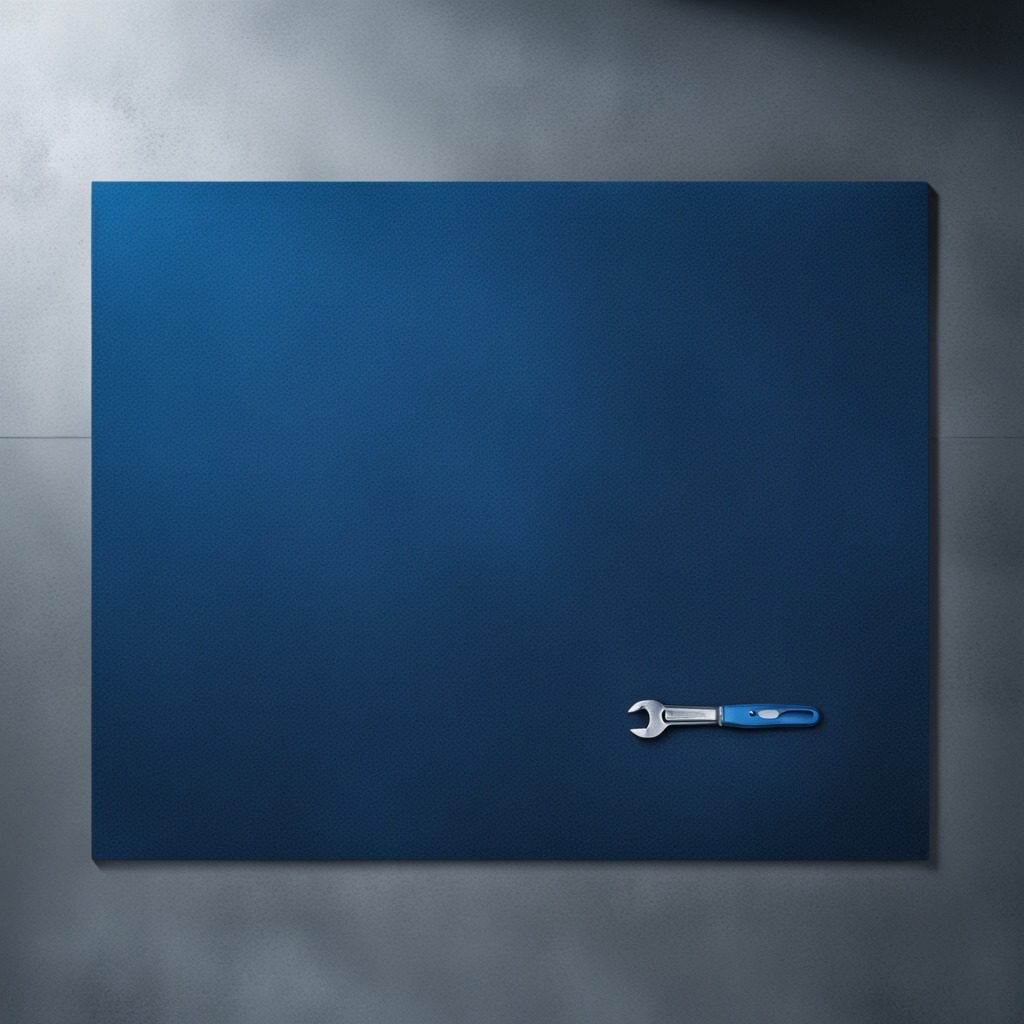
An wrench lies on a clean granite tabletop covered with a blue rubber mat inside a workshop under bright overhead lighting crisp shadows high clarity worn but beneath the mat.